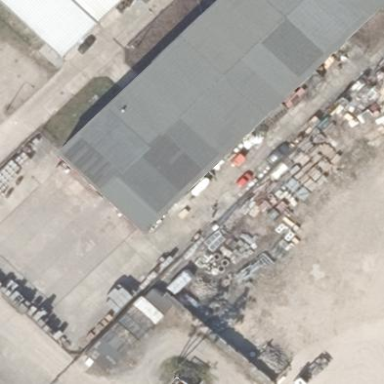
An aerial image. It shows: Building marked by its construction works.